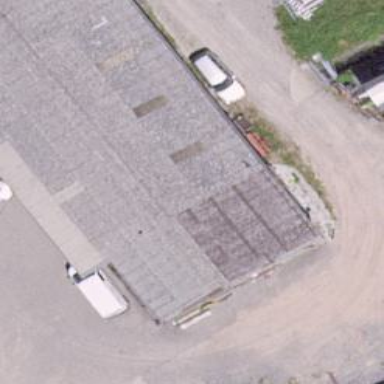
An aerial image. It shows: Warehouse.